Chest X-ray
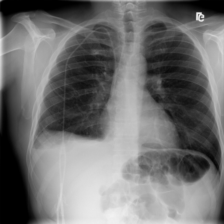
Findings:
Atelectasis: negative
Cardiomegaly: negative
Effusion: positive
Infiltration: negative
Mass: negative
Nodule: negative
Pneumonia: negative
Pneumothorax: negative
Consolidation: negative
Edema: negative
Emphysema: negative
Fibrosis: negative
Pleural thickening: negative
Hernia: negative